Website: home-depot
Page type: payment
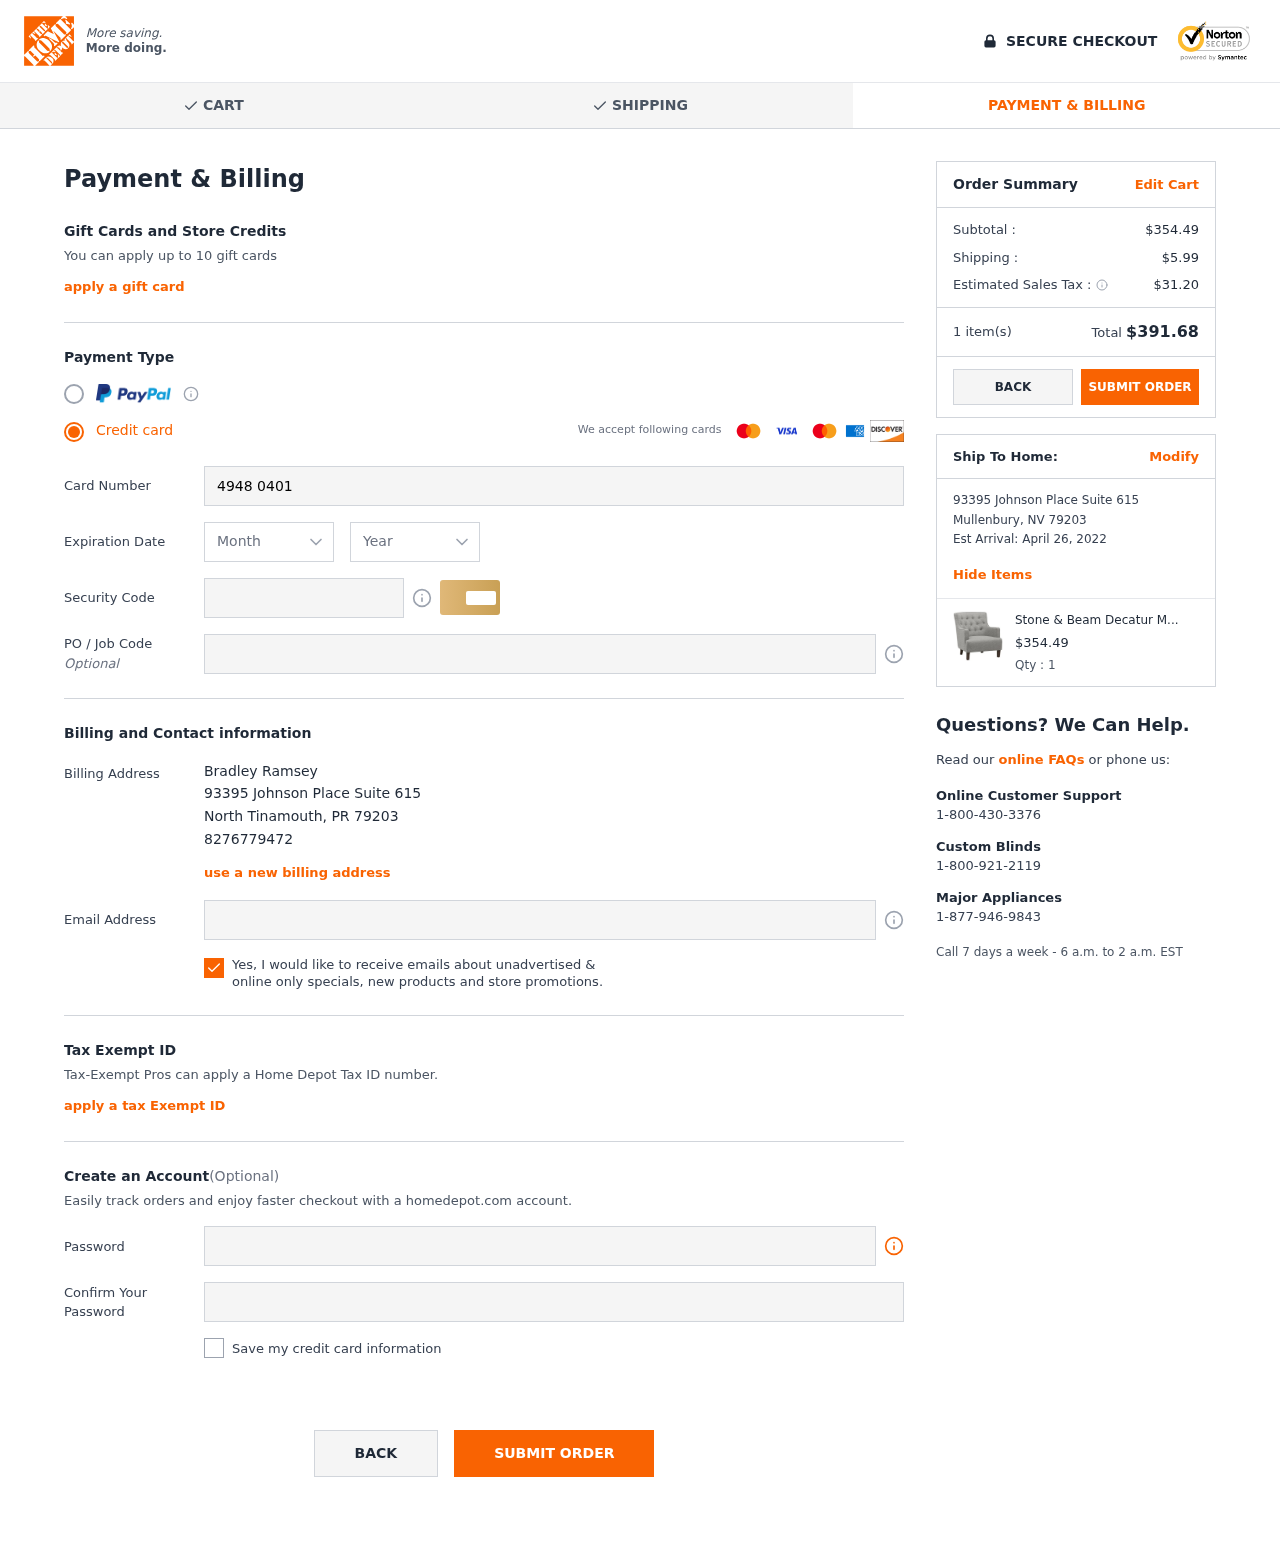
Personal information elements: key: PII_CARD_CVV
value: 329
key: PII_CARD_EXPIRY_MONTH
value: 06
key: PII_CARD_EXPIRY_YEAR
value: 28
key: PII_CARD_NUMBER
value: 4948 0401 3753 8982
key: PII_CITY
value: North Tinamouth
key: PII_CITY2
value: Mullenbury
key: PII_EMAIL
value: bradley_ramsey@hotmail.com
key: PII_FULLNAME
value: Bradley Ramsey
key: PII_PHONE
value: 8276779472
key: PII_POSTCODE
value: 79203
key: PII_POSTCODE2
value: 79203
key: PII_STATE_ABBR
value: PR
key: PII_STATE_ABBR2
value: NV
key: PII_STREET
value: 93395 Johnson Place Suite 615
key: PII_STREET2
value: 93395 Johnson Place Suite 615
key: PII_POSTCODE_FULL
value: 79203
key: PII_POSTCODE_NUMERIC
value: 79203
Product elements: key: PRODUCT1_NAME
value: Stone & Beam Decatur Modern Tufted Accent Chair
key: PRODUCT1_PRICE
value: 354.49
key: PRODUCT1_QUANTITY
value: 1
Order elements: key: ORDER_SUBTOTAL
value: $354.49
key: ORDER_SHIPPING_COST
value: $5.99
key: ORDER_TAX
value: $31.20
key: ORDER_NUM_ITEMS
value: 1 item(s)
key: ORDER_TOTAL
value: $391.68
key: ORDER_DELIVERY_DATE
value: April 26, 2022